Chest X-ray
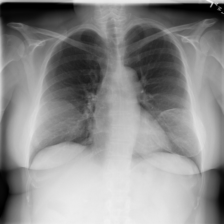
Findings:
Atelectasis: negative
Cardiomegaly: negative
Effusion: negative
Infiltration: negative
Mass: negative
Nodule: negative
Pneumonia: negative
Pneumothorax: negative
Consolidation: negative
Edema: negative
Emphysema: negative
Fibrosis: negative
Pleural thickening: negative
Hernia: negative